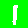
Digit: 1